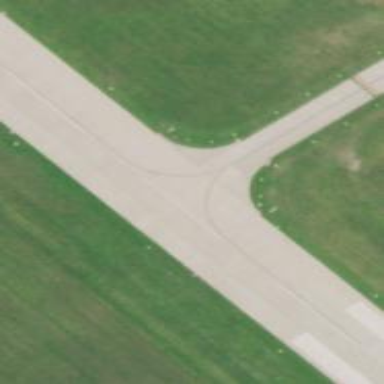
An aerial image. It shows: View of taxiway at the airport.